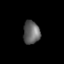
Tissue: lung
Cell type: Fibroblasts
Senescence score: 0.5491
Nuclear area (px): 379
Mean DAPI intensity: 99.198